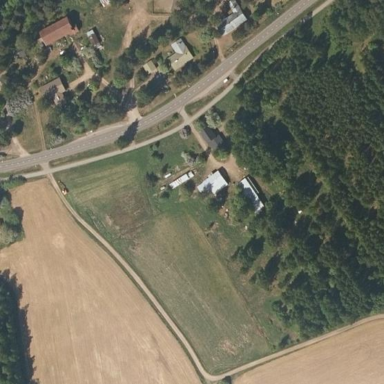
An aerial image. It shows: Farmyard area.